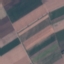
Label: AnnualCrop